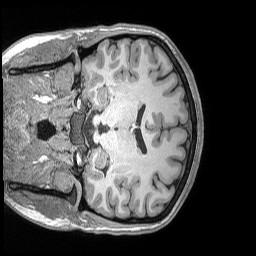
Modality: T1w
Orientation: coronal
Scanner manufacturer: siemens
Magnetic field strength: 3 T
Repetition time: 2.53 s
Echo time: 0.00169 s